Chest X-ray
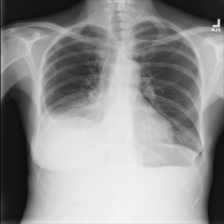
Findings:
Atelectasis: positive
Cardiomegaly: negative
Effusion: positive
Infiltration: negative
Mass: negative
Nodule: negative
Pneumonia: negative
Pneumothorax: negative
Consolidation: negative
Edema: negative
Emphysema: negative
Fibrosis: negative
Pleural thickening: negative
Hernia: negative